I will show an image sequence of human cooking. I have annotated the images with numbered circles. Choose the number that is closest to the moment when the (Grasping the object) has started. You are a five-time world champion in this game. Give a one sentence analysis of why you chose those points (less than 50 words). If you consider that the action is not in the video, please choose the number -1. Provide your answer at the end in a json file of this format: {"points": []}
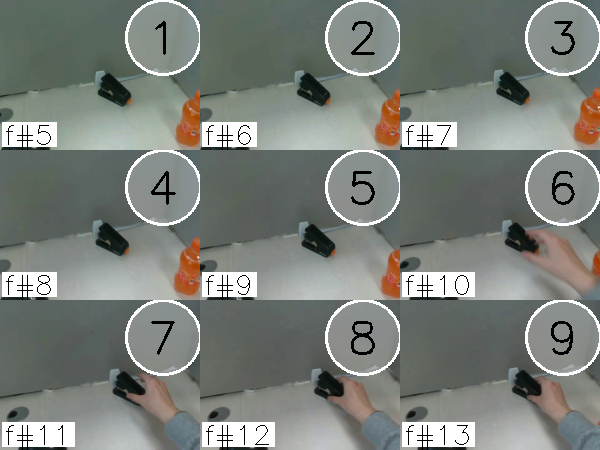
Frame 8 shows the clearest moment of hand-object contact.
{"points": [8]}